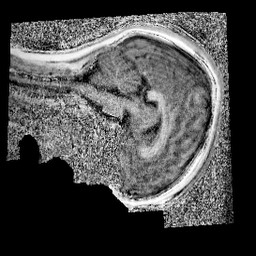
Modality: UNIT1_denoised
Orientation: sagittal
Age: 10
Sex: female
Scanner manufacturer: siemens
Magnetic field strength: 3 T
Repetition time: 4 s
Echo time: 0.00299 s